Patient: sex F, age 41
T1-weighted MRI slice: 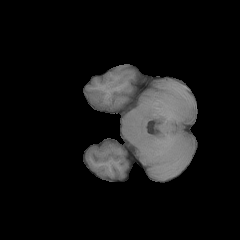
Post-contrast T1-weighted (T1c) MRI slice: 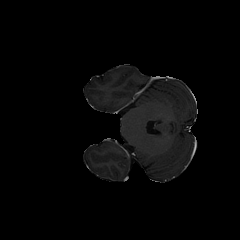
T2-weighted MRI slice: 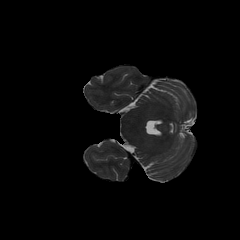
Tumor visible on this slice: no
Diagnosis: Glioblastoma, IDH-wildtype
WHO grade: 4